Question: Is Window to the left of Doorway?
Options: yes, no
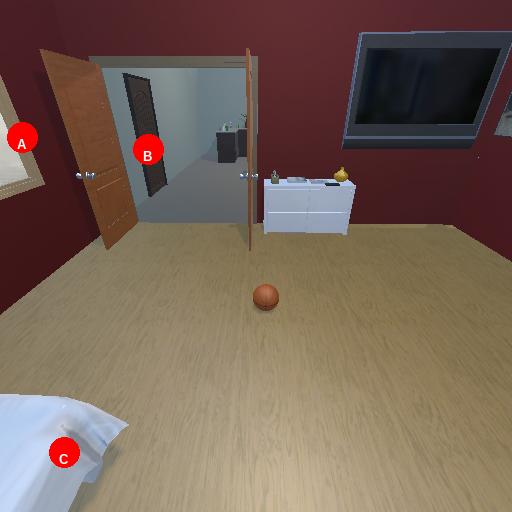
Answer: yes